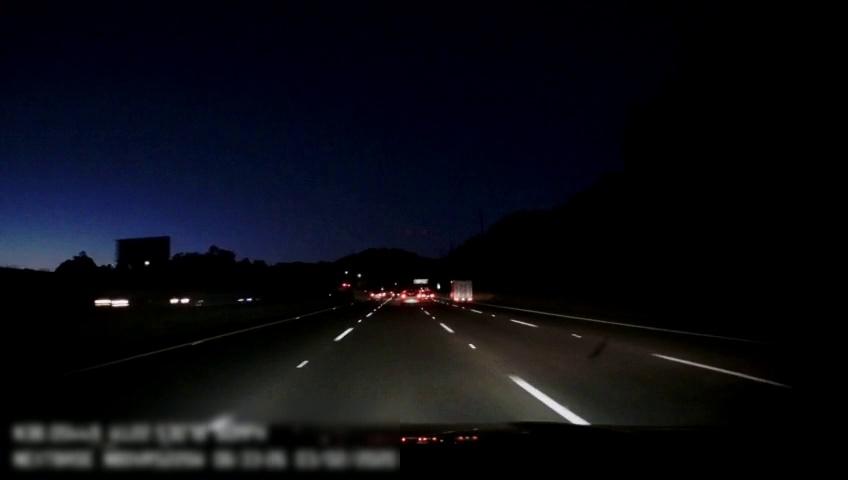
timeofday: Night
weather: Other
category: Drivable Space
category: Vehicles | Car
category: Vehicles | Car
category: Vehicles | Car
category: Vehicles | Car
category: Vehicles | Other LV
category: Vehicles | Car
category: Vehicles | SUV
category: Lanes | Alternate Lane
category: Lanes | Current Lane
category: Lanes | Current Lane
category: Lanes | Alternate Lane
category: Lanes | Alternate Lane